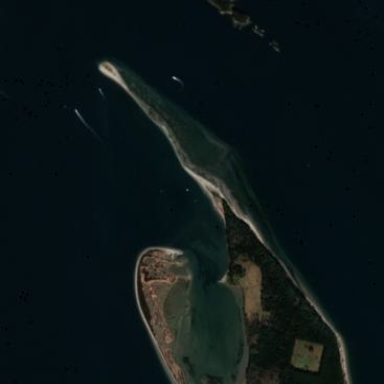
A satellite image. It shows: Sandy shoal with tidal effects.